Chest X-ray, AP view. Patient: 65 years old, sex M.
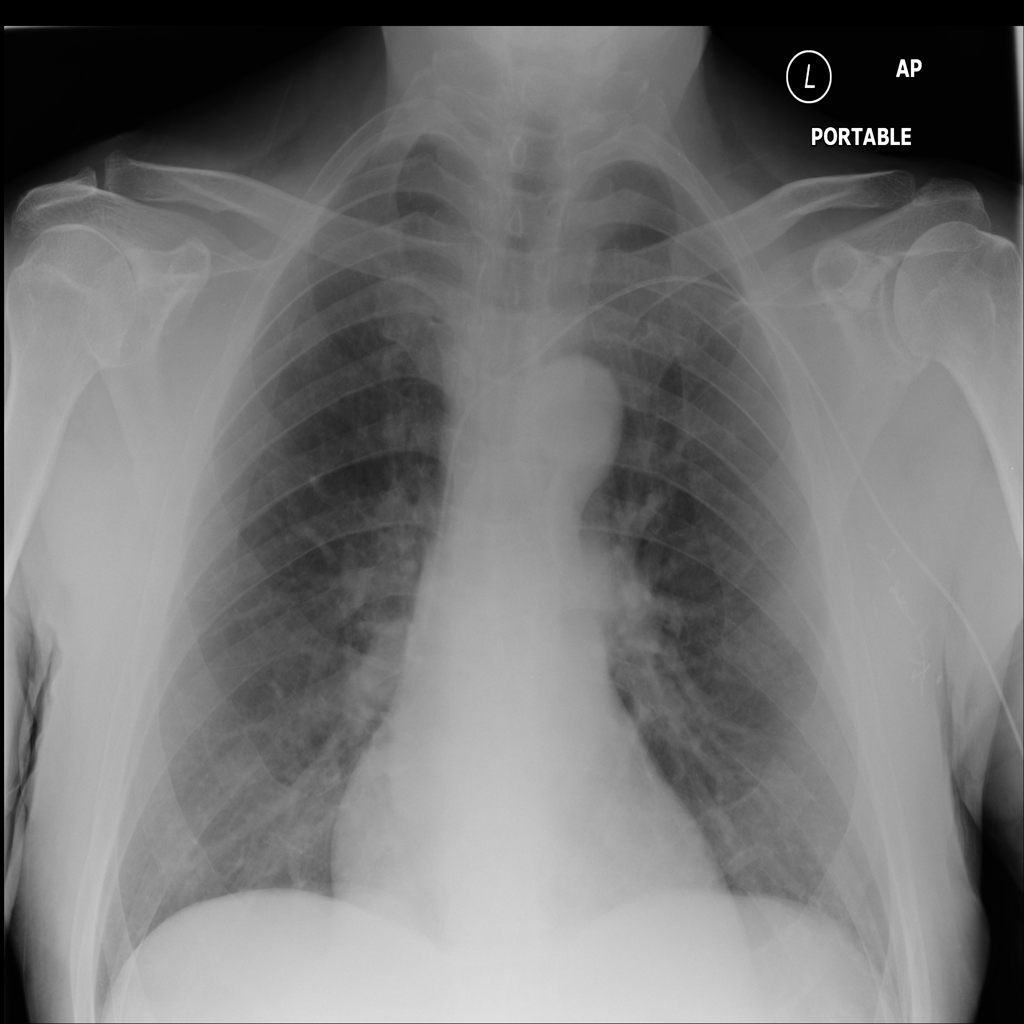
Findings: No Finding